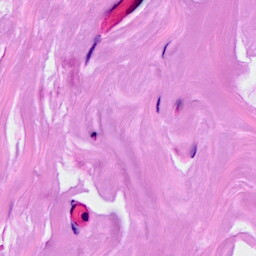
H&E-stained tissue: Breast